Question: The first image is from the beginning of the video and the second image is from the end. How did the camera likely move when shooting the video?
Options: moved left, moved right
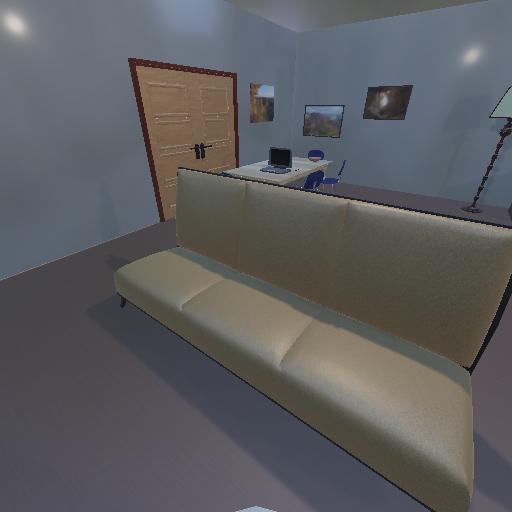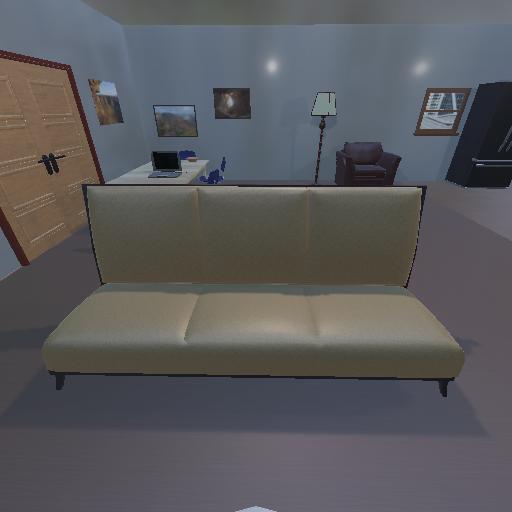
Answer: moved left